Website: ulta-beauty
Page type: delivery-shipping
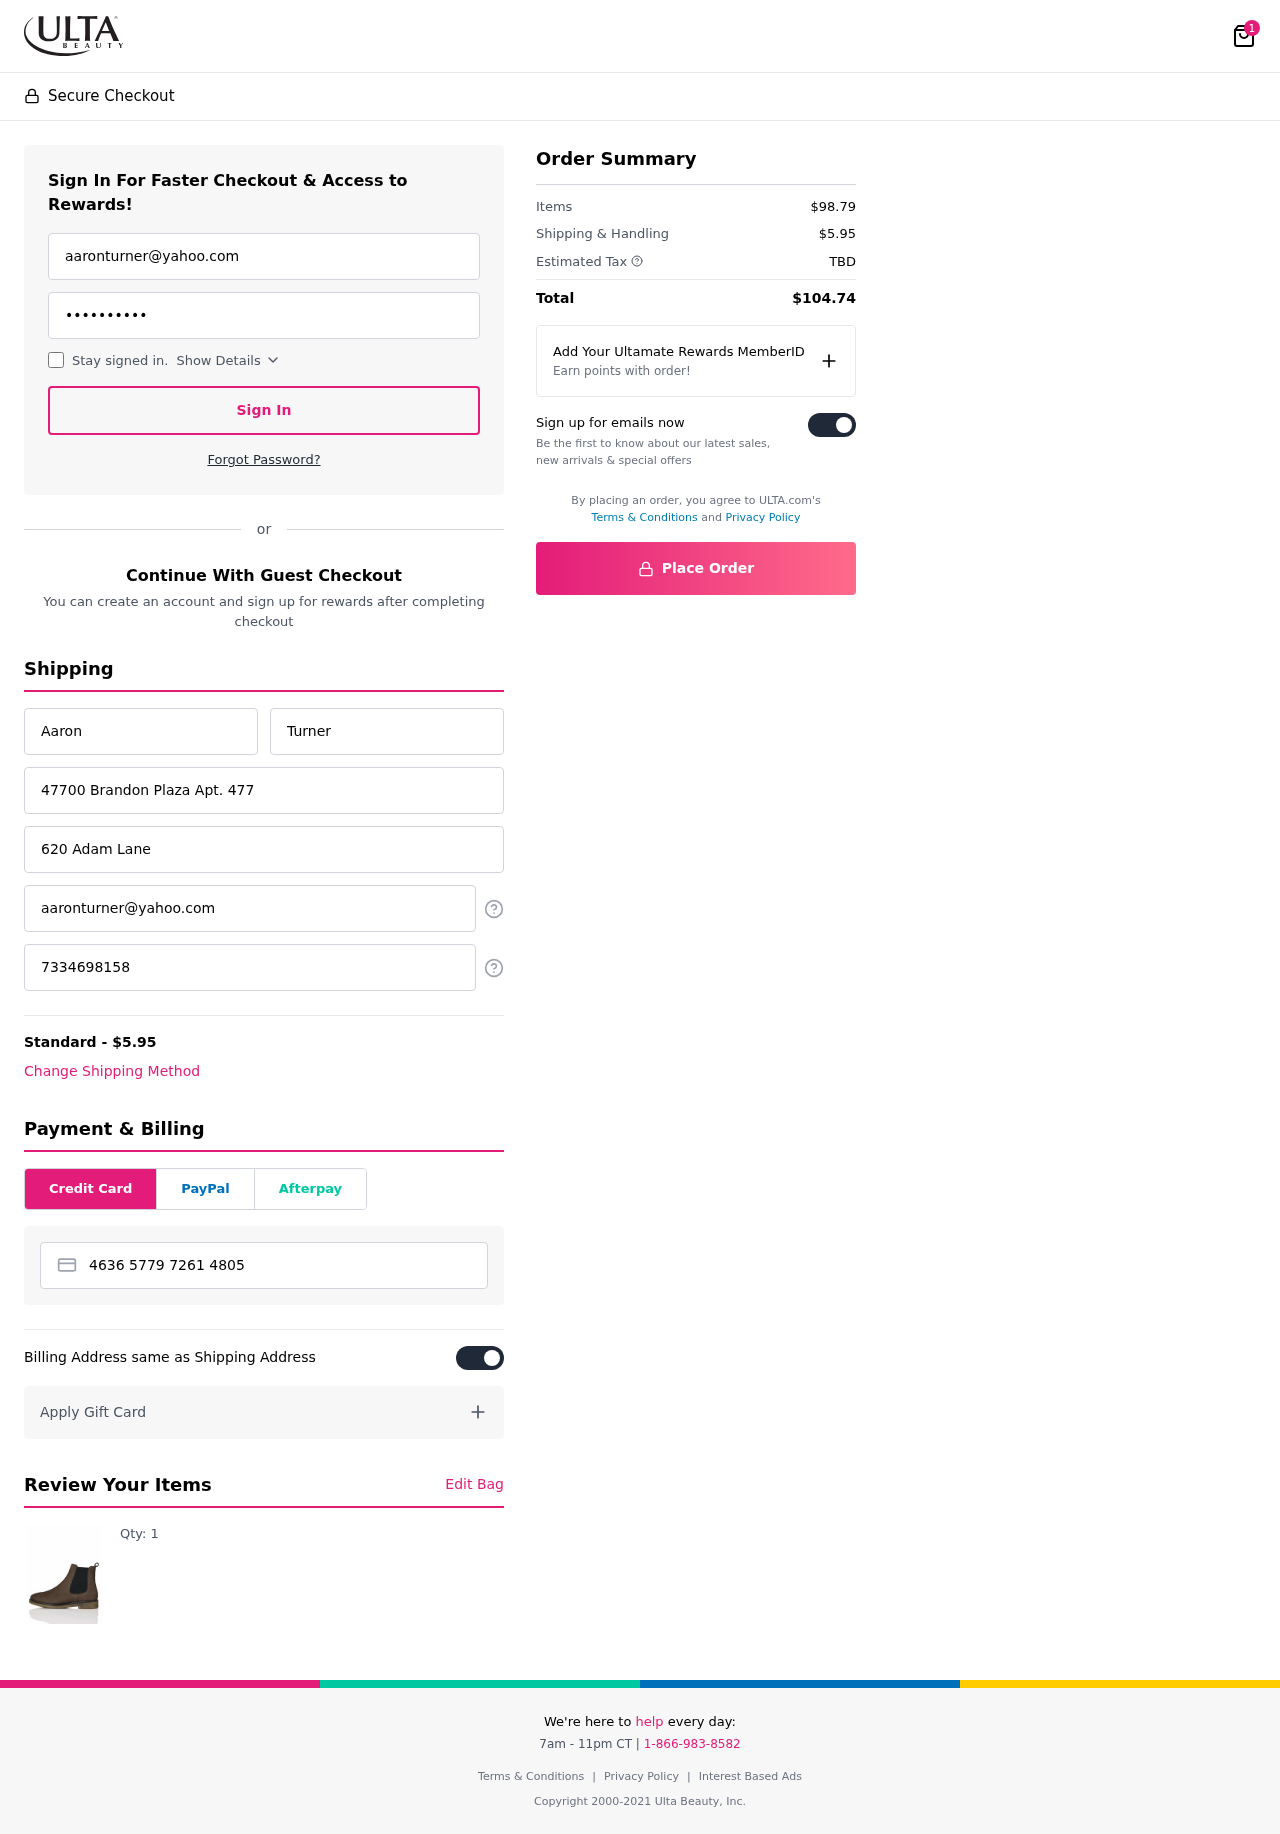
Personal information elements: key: PII_CARD_NUMBER
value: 4636 5779 7261 4805
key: PII_EMAIL
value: aaronturner@yahoo.com
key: PII_EMAIL2
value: aaronturner@yahoo.com
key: PII_FIRSTNAME
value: Aaron
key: PII_LASTNAME
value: Turner
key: PII_PHONE
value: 7334698158
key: PII_STREET
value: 47700 Brandon Plaza Apt. 477
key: PII_STREET2
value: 620 Adam Lane
Product elements: key: PRODUCT1_QUANTITY
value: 1
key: PRODUCT1
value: Qty: 1
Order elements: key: ORDER_NUM_ITEMS
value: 1
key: ORDER_SHIPPING_COST
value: $5.95
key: ORDER_SUBTOTAL
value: $98.79
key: ORDER_TAX
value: TBD
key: ORDER_TOTAL
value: $104.74